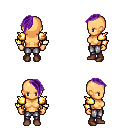
a pixel art fantasy rpg character, female body template, human, tanned skin, gold arm armor, metal pants, purple long mohawk hairstyle, brown shoes, four views (front, back, left, right), 2x2 character sprite sheet, small pixel art, hard edges, no anti-aliasing